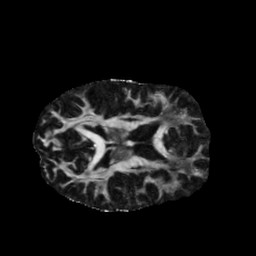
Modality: FA
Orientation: axial
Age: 23
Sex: female
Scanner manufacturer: siemens
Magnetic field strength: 6.98 T
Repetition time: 7.776 s
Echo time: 0.076 s